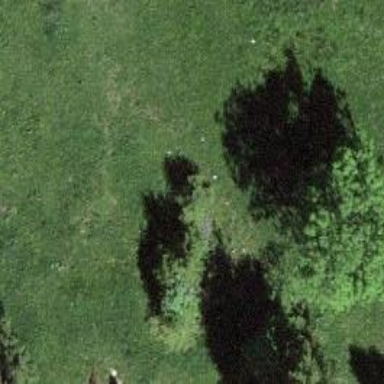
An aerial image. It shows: Beautiful tree in nature.